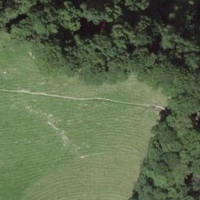
EUNIS habitat code: 41
Species observed at this site:
Melanargia galathea